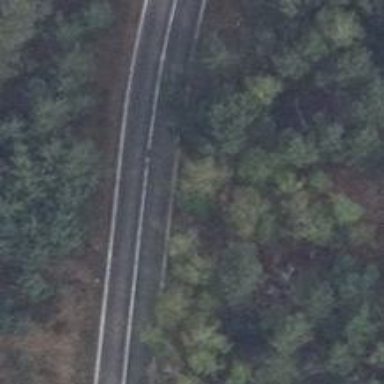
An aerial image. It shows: Secondary road with asphalt surface.